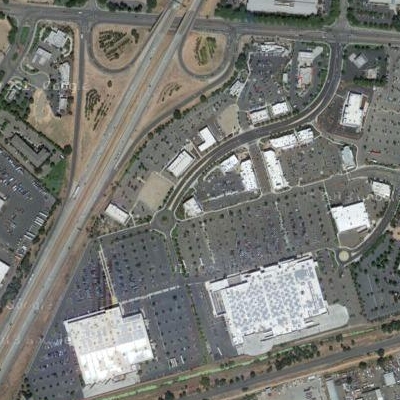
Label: gParking